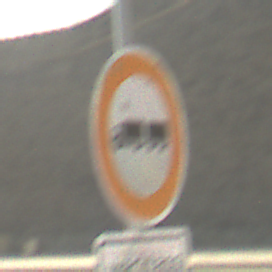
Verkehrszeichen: VerbotLastkraftwagenMitAnhaenger
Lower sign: ZeitangabenMitBeschraenkungAufWochentage7
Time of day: MorningAfternoon
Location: Outdoor (Suburban)
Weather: Clear
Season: NotSpecified
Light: Natural